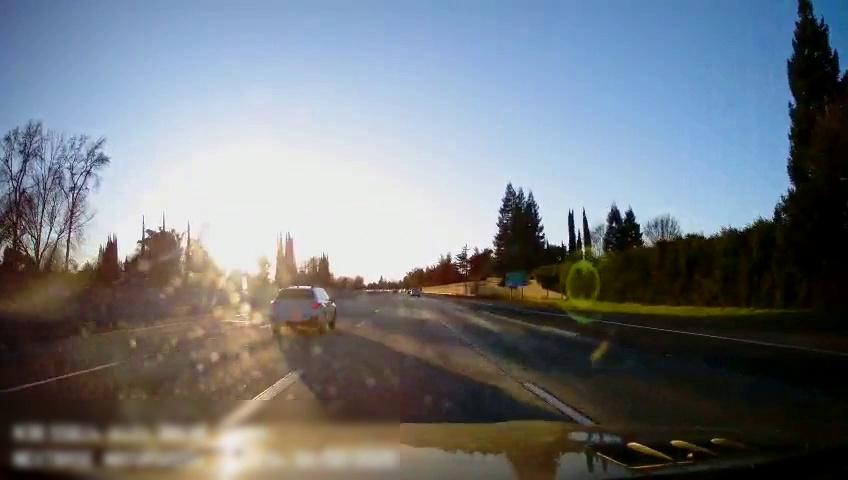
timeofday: Day
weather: Sunny
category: Drivable Space
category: Vehicles | Truck
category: Vehicles | SUV
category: Lanes | Alternate Lane
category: Lanes | Alternate Lane
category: Lanes | Current Lane
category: Lanes | Current Lane
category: Lanes | Alternate Lane
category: Lanes | Alternate Lane
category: Traffic | Signs